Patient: sex F, age 62
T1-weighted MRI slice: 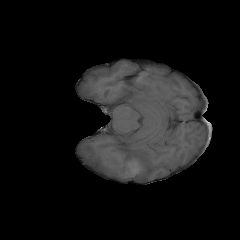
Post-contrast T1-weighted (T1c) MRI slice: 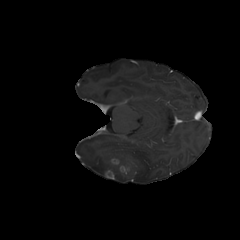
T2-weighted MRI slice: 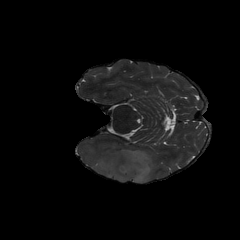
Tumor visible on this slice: yes
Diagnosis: Glioblastoma, IDH-wildtype
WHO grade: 4